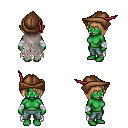
a pixel art fantasy rpg character, female body template, orc, green skin, gray tattered cape, teal pants, light blonde pageboy hairstyle, leather cap, white cloth bandages, four views (front, back, left, right), 2x2 character sprite sheet, small pixel art, hard edges, no anti-aliasing